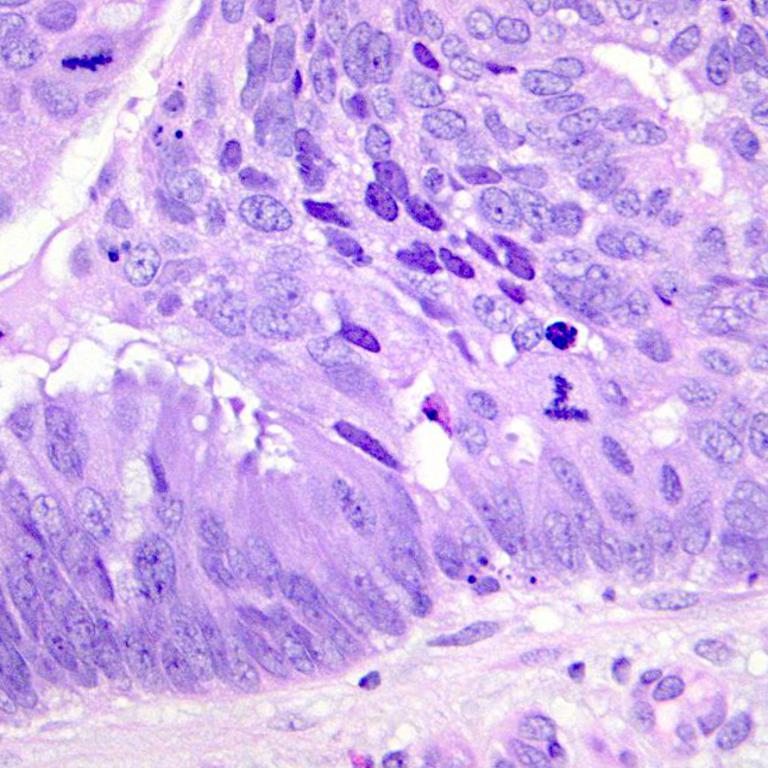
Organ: colon
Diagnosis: adenocarcinomas